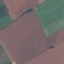
Label: AnnualCrop